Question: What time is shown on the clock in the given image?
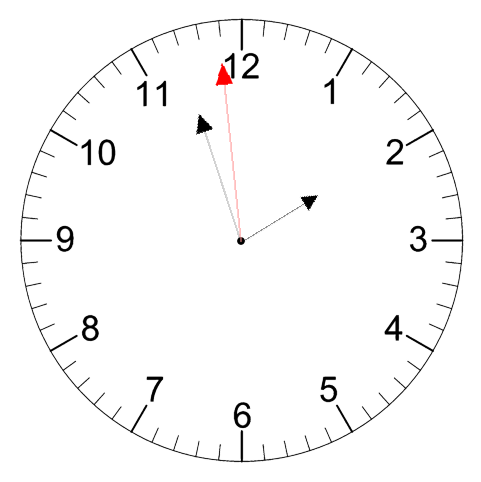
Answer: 01:56:59